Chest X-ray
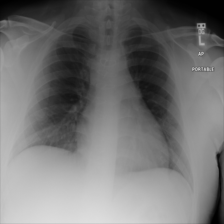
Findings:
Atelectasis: negative
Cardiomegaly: negative
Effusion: negative
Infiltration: negative
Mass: negative
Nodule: negative
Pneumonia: negative
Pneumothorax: negative
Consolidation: negative
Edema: negative
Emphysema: negative
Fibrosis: negative
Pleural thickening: negative
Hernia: negative